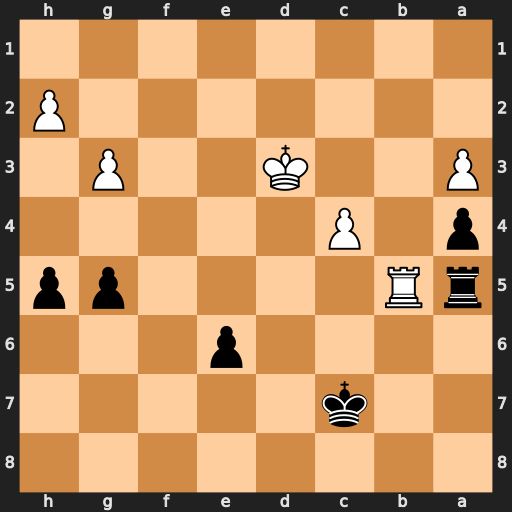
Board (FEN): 8/2k5/4p3/rR4pp/p1P5/P2K2P1/7P/8
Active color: b
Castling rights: -
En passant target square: -
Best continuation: Rxb5 cxb5 Kb6 Kc4 e5